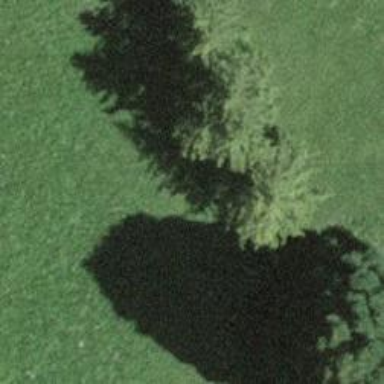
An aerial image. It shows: Row of trees in natural setting.